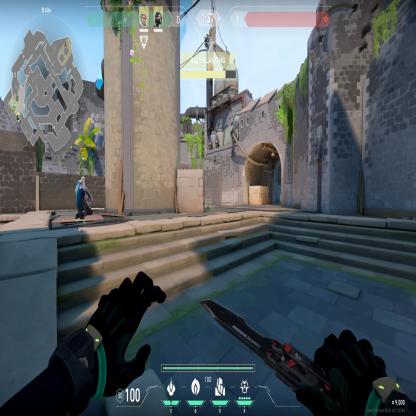
Label: teammate